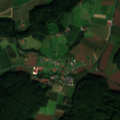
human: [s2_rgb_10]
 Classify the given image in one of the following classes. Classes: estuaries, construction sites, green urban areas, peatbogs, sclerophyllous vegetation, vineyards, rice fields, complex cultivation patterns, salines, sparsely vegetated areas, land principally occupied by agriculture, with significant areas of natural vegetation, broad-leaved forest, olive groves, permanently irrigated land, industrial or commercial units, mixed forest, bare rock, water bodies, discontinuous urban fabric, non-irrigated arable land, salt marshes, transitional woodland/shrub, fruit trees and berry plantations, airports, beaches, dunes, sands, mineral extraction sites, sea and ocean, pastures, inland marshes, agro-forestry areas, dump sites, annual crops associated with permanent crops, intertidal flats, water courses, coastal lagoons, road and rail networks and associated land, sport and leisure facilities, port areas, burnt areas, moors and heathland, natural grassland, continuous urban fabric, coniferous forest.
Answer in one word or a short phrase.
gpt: non-irrigated arable land, complex cultivation patterns, broad-leaved forest